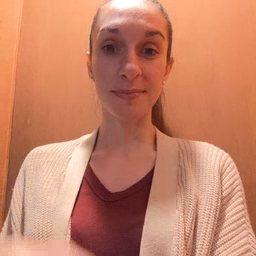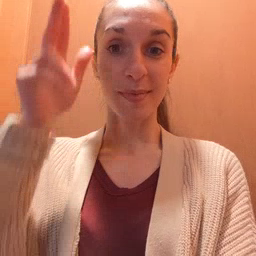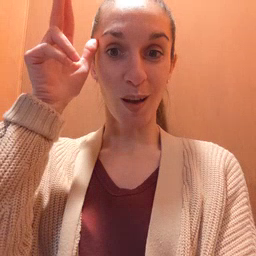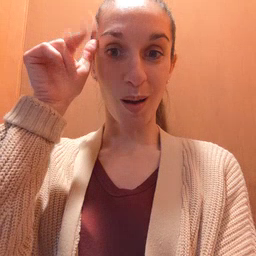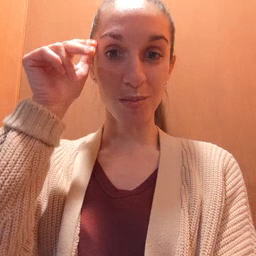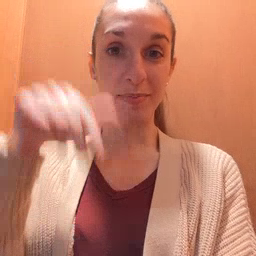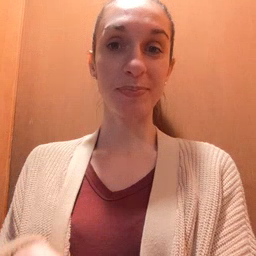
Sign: horse